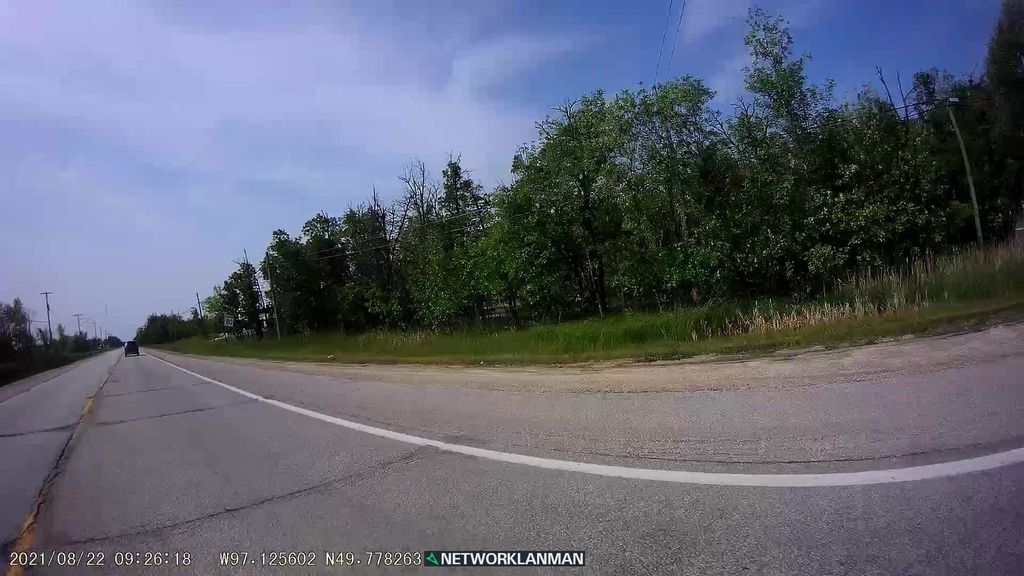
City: winnipeg